Interaction volume radius: 10 \u00c5
Interaction volume height: 15 \u00c5
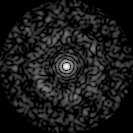
Disorder parameter: 0.8295